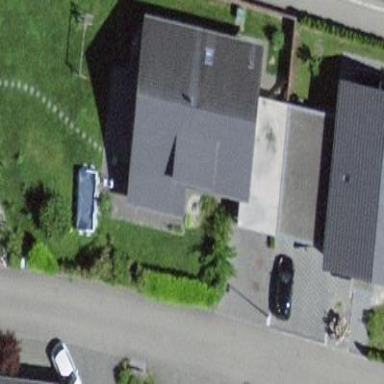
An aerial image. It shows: Residential building.